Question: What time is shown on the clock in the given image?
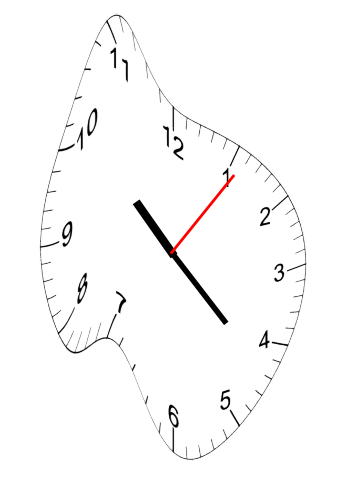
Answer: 10:22:06